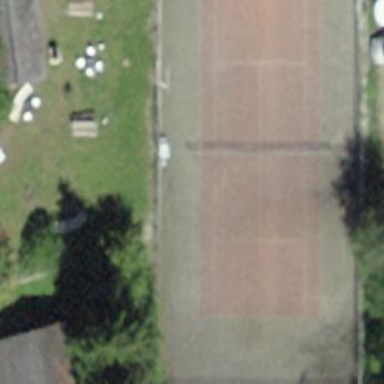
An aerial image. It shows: Tennis court in leisure pitch.